Question: The following code display an image and title:
'''
<div id="eventsCollapse" class="panel-collapse collapse" ng-controller="videoController">
<div class="panel-body">
<div class="row-fluid">
<div class="col-sm-6 col-md-4" ng-repeat="video in eventVideoDetails | filter:{category:'events'} | orderBy:'videoData.data.title'">
<div class="thumbnail">
<img ng-src="{{video.videoData.data.thumbnail.hqDefault}}"/>
<p>{{video.videoData.data.title}}</p>
</div>
</div>
</div>
</div>
</div>
'''
Which looks like the following:

The title of the video in the first thumbnail overflows onto the next line. This causes the size of the thumbnail to increase, which throws off the grid style I was going for.
Can somebody point me in the right direction for a better approach / CSS solution?
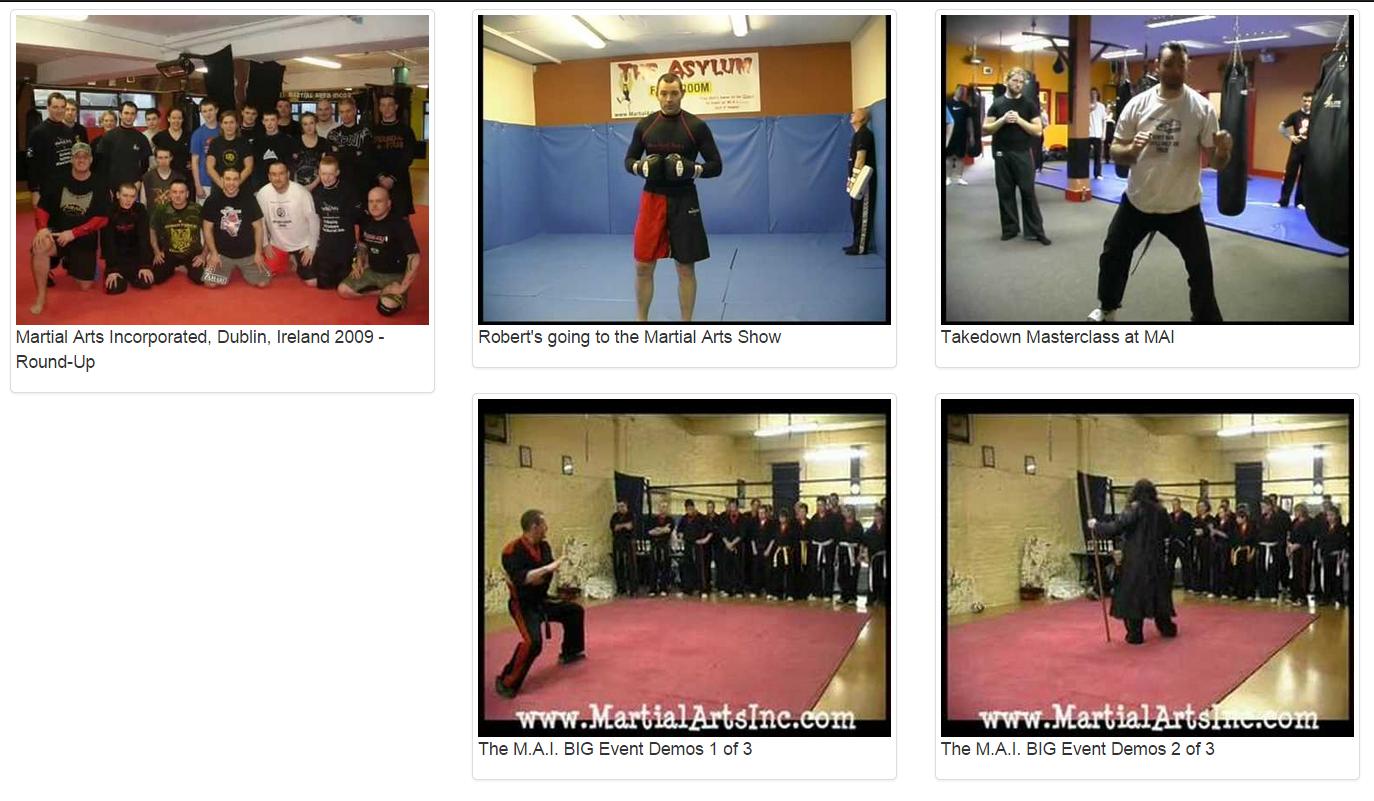
Answer: This 'css':
'''
.thumbnail p {
font-size: 12px;
line-height: 14px;
height: 14px;
overflow: hidden;
text-overflow: ellipsis;
white-space: nowrap;
}
'''
will prevent text (sized at '12px', with a line-height of '14px') from overflowing onto a second line.
In the styles above, if you adjust the 'font-size:' and 'line-height:' and 'height:' to suit, your '.thumbnail p' should then always display as a single line. Whenever the line is too long for the space available, the line will be truncated with '...' added immediately after the truncation.